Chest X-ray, PA view. Patient: 66 years old, sex M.
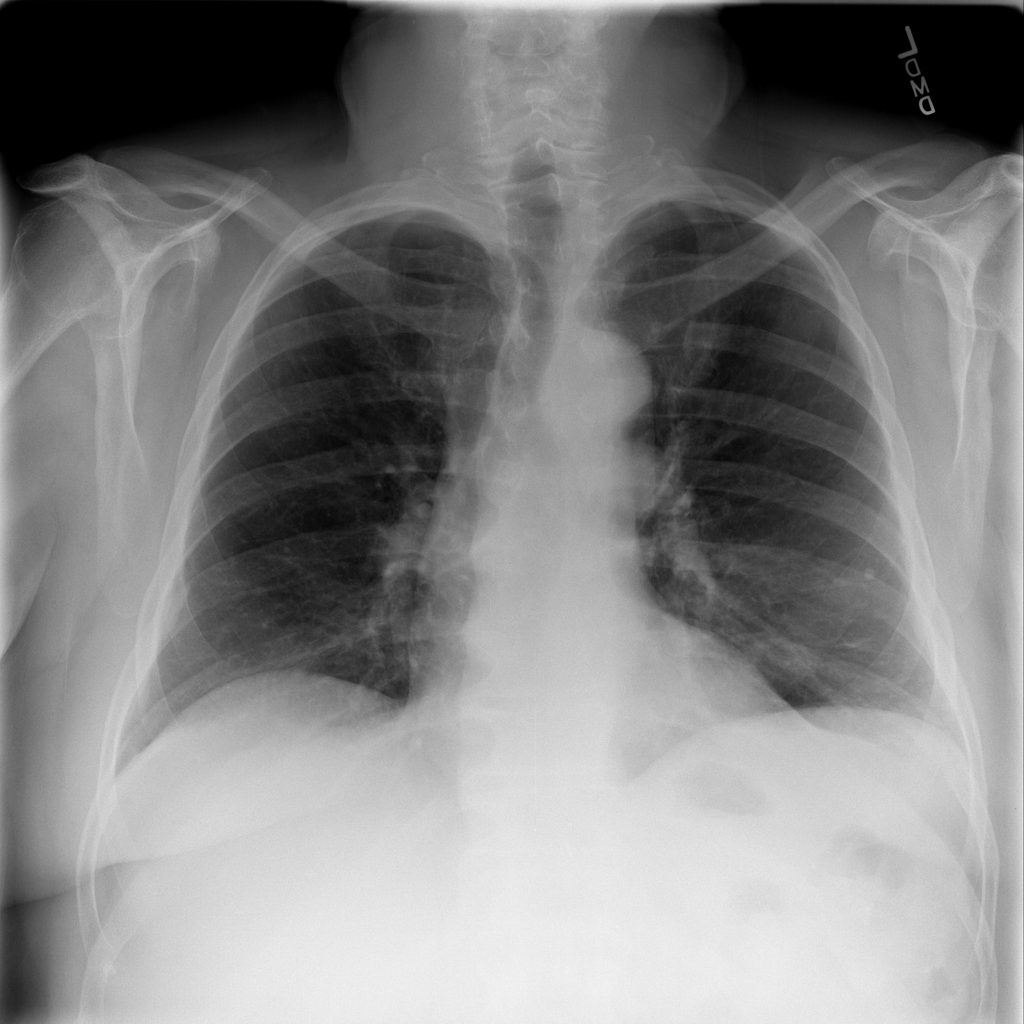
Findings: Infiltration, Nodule